Field crop: tomato
Growth stage: 1
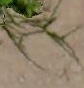
Species: cyperus